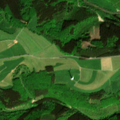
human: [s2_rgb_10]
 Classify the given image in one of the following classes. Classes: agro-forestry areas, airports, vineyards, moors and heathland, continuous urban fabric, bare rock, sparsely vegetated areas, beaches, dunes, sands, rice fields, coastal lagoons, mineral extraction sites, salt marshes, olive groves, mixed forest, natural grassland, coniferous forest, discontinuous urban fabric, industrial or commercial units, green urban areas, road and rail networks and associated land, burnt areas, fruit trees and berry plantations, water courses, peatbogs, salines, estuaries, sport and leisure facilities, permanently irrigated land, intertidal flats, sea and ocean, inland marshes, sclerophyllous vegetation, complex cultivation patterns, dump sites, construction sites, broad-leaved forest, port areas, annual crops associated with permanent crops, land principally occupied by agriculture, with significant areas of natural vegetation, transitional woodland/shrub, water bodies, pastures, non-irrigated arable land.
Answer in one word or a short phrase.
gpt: complex cultivation patterns, broad-leaved forest, coniferous forest, mixed forest